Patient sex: F
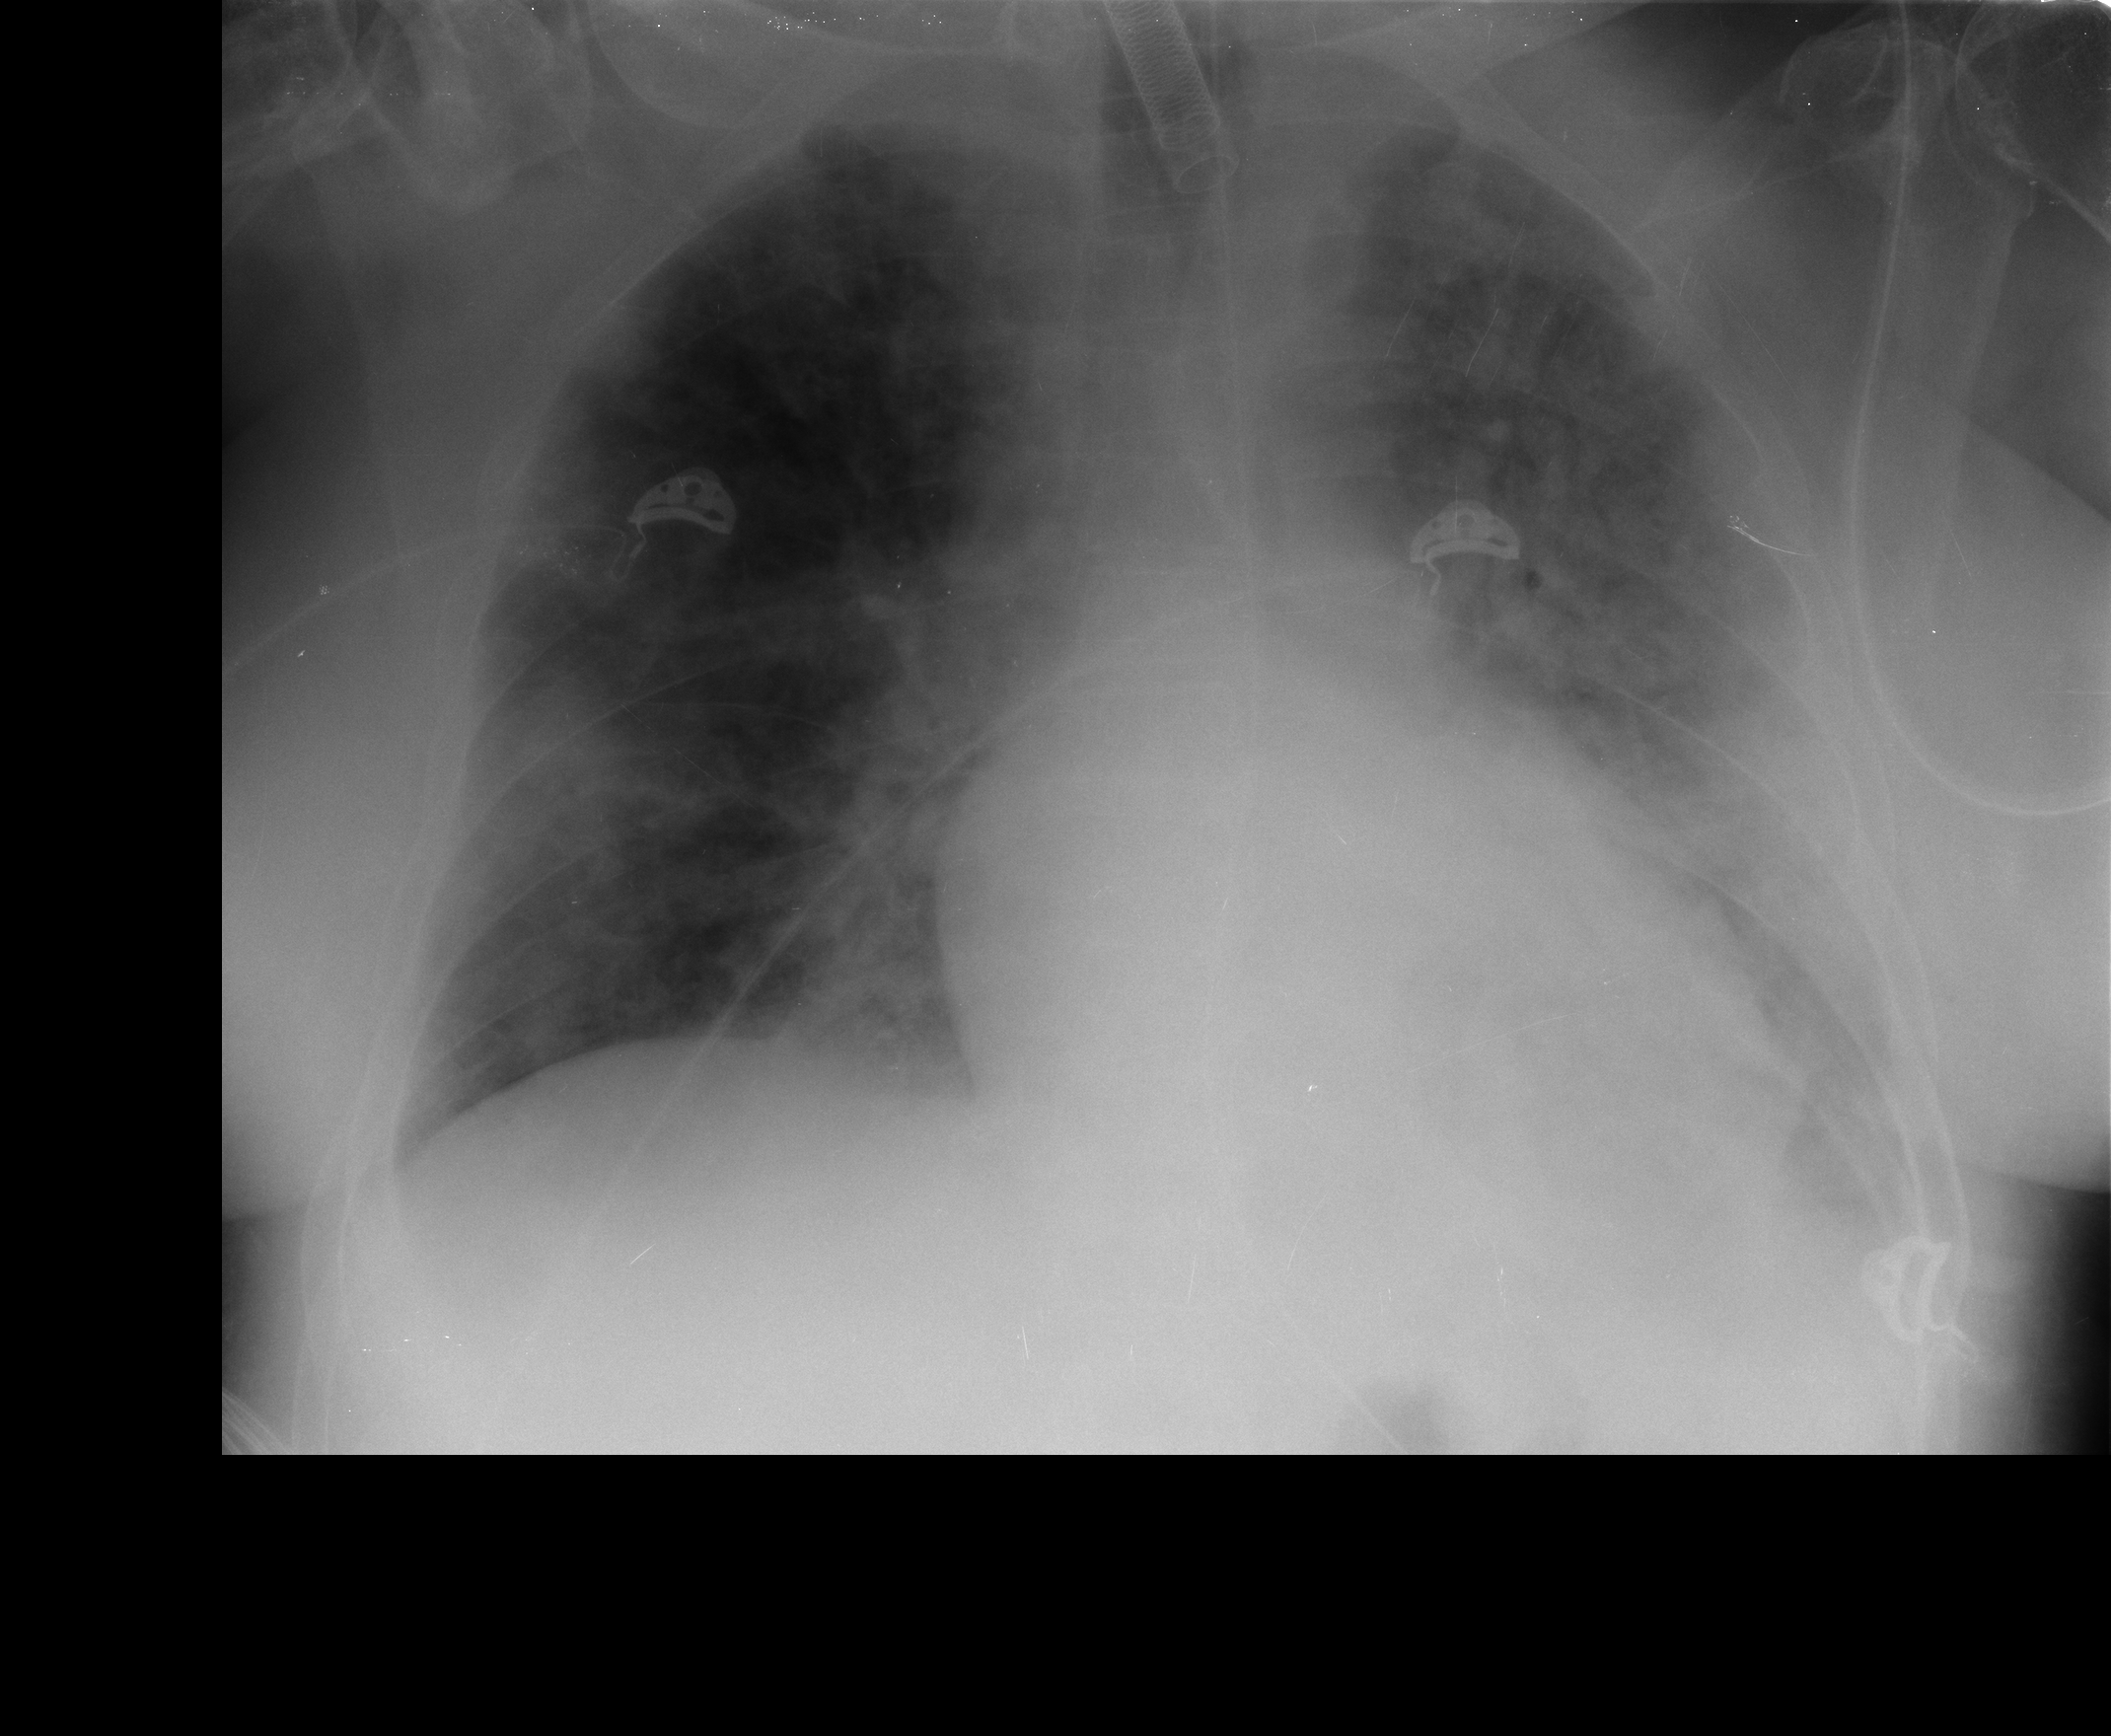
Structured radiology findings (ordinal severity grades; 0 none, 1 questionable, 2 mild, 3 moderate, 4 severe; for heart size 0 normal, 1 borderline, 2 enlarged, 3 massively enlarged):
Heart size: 2
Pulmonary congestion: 3
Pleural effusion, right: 0
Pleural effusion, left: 2
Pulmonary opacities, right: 2
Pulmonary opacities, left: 3
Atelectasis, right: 2
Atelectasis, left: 3